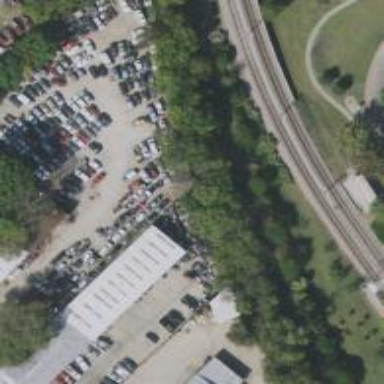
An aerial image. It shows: Car repair building.